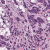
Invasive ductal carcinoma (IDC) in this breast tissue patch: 1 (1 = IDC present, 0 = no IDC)